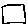
Label: square